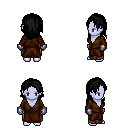
a pixel art fantasy rpg character, female body template, dark elf, purple skin, brown robe, robe skirt, black long hairstyle, metal gloves, four views (front, back, left, right), 2x2 character sprite sheet, small pixel art, hard edges, no anti-aliasing